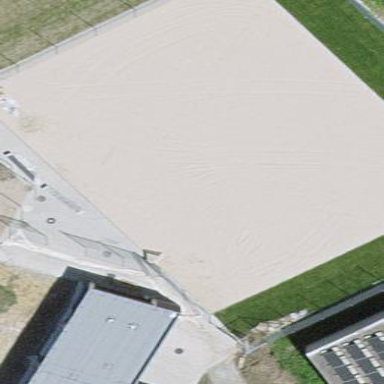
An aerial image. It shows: Beach volleyball pitch for leisure land.